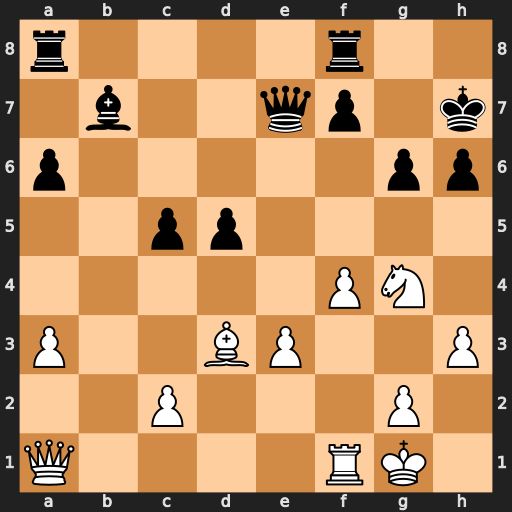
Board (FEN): r4r2/1b2qp1k/p5pp/2pp4/5PN1/P2BP2P/2P3P1/Q4RK1
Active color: w
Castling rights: -
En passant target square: -
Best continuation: Nf6+ Qxf6 Qxf6